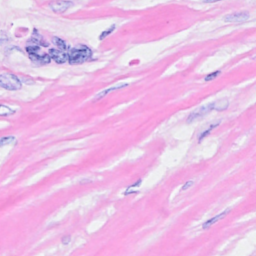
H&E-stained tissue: Breast